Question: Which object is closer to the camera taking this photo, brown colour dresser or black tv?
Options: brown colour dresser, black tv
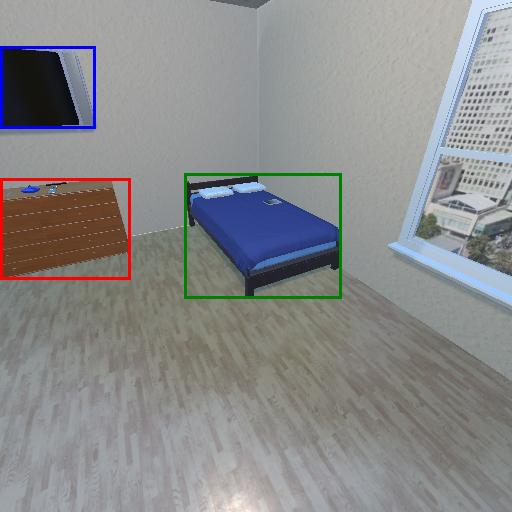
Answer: brown colour dresser